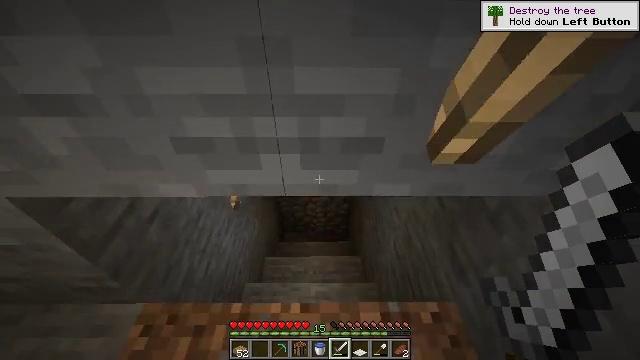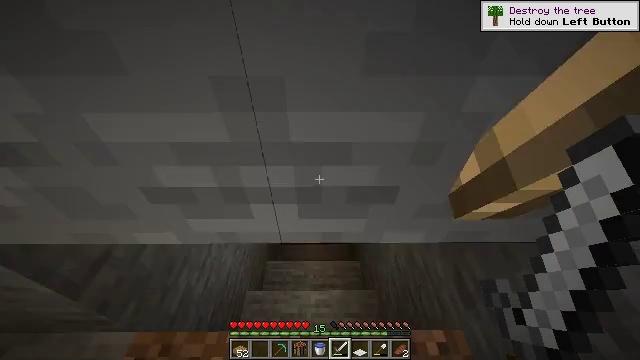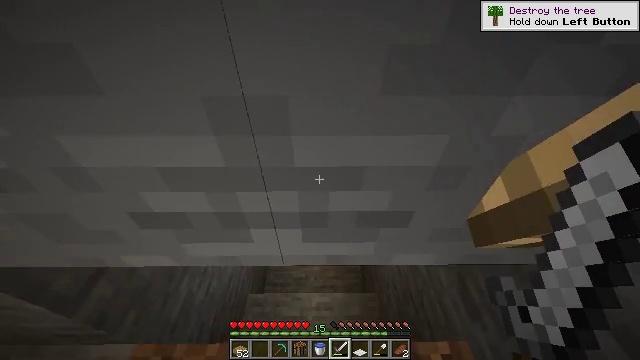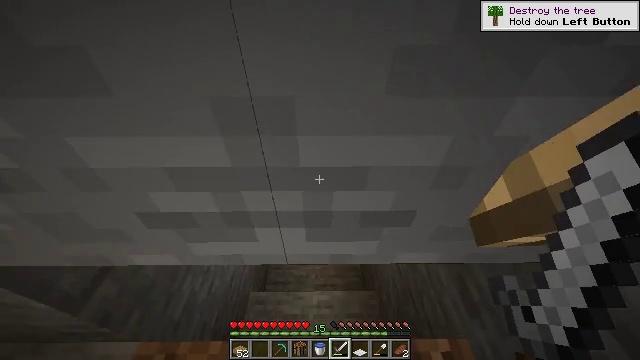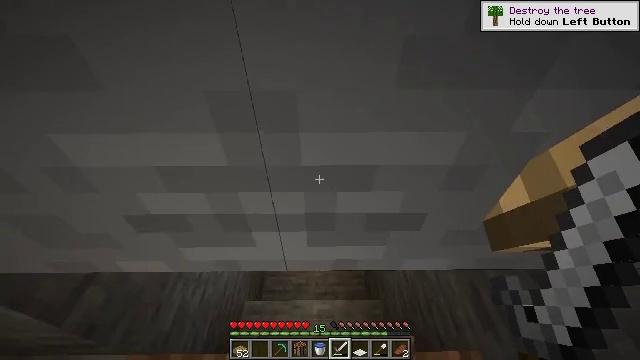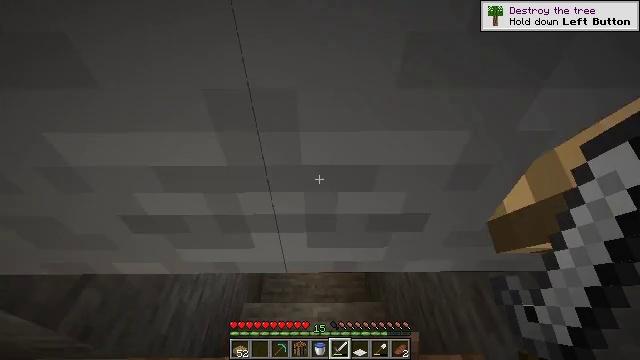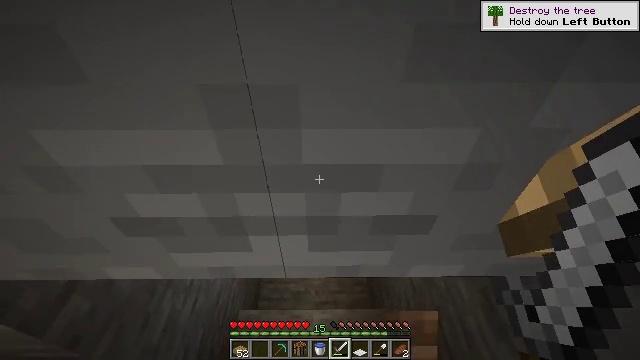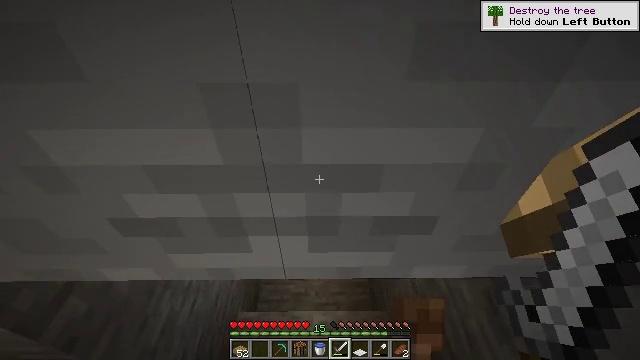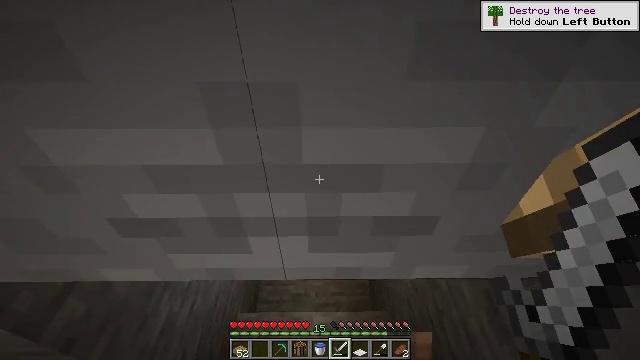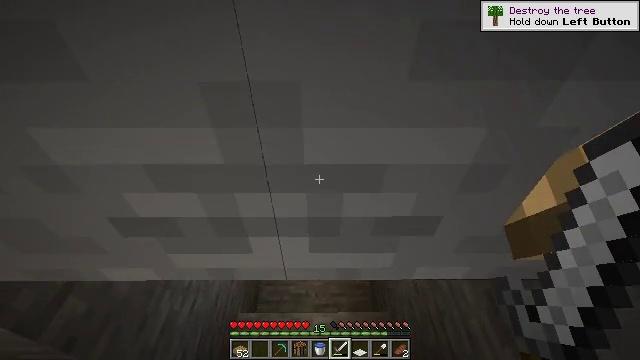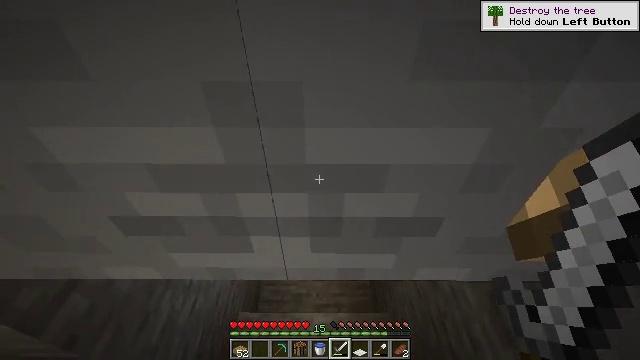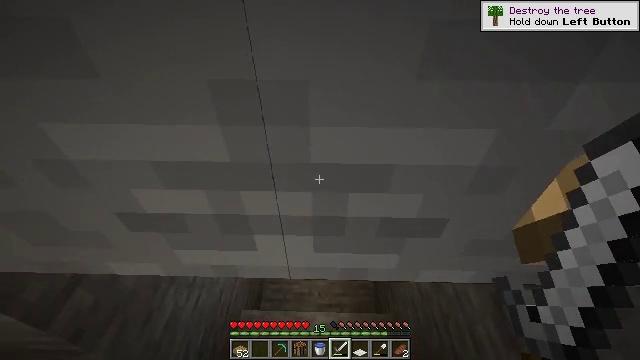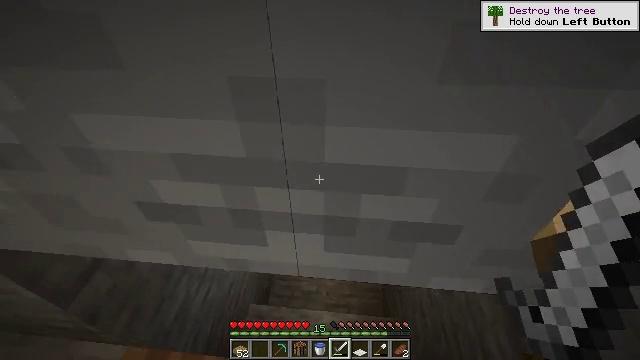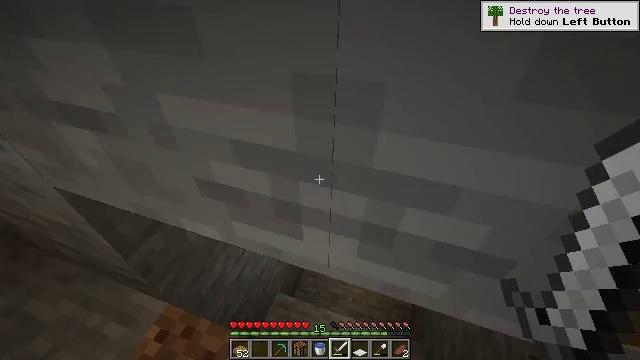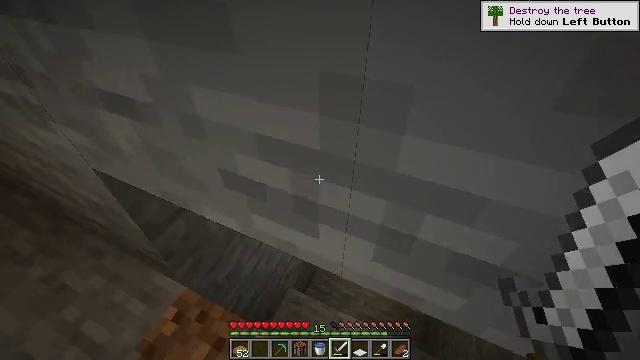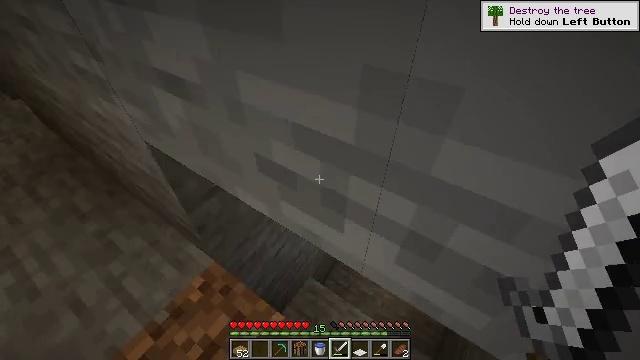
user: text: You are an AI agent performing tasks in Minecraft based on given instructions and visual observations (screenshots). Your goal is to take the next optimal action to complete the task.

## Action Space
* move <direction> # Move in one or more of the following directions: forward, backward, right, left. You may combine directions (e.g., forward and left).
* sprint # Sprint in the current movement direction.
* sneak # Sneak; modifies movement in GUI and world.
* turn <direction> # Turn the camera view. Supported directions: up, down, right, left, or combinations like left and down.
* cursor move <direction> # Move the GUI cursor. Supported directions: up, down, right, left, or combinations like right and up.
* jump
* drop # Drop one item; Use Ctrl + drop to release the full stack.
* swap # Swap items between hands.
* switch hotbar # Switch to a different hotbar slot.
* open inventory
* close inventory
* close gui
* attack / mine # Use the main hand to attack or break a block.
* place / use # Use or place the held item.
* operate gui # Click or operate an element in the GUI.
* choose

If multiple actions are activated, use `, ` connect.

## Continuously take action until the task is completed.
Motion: motion action
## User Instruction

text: Attack the oak planks to recycle it.
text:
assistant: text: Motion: move forward, sprint
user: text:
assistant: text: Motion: move forward, sprint
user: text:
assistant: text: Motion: move forward, sprint
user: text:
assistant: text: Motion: move forward, sprint
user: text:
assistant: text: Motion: sprint
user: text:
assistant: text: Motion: no_op
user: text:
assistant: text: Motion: no_op
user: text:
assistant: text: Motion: no_op
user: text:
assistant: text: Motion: no_op
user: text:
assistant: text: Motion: no_op
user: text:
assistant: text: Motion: turn left
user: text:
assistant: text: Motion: turn left
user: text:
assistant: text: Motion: turn left
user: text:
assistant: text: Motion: turn left
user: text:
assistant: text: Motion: turn left and down
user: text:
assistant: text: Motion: turn left and down
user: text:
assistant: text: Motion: turn left and down
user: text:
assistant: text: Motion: turn left and up
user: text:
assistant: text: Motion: turn left and up
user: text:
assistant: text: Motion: turn left and up
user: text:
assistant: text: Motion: turn left and up
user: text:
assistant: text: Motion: turn up
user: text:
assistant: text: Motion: sprint, turn right and up
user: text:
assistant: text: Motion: sprint, turn right and up
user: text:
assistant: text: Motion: move forward, sprint, turn right and up
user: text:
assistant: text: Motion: move forward, sprint, turn right and up
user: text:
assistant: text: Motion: move forward, sprint, turn right and up
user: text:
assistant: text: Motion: move forward, sprint, turn right and up
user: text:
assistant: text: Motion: move forward, sprint, turn right and up
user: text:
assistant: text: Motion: move forward, sprint, turn right